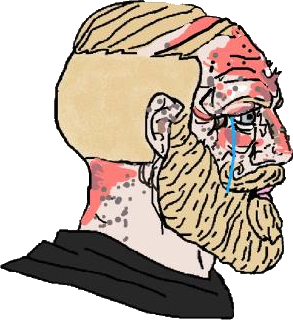
Label: 4_Yes_Chad